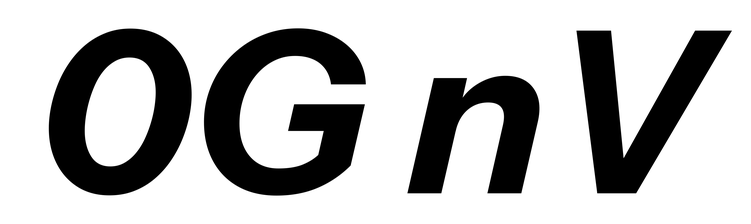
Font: InstrumentSans-Italic_Bold_Italic